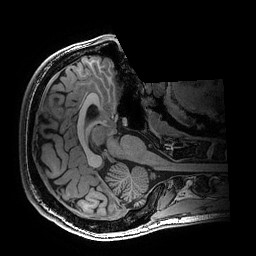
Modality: T1w
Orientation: axial
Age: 21
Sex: male
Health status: healthy
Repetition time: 2.53 s
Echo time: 0.0034 s